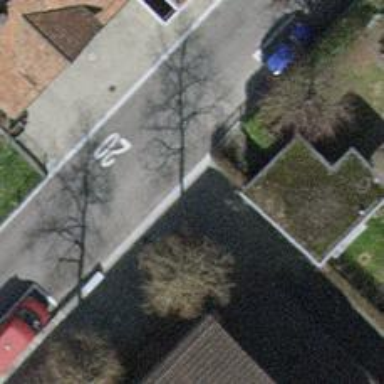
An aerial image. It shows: Tree-lined avenue.